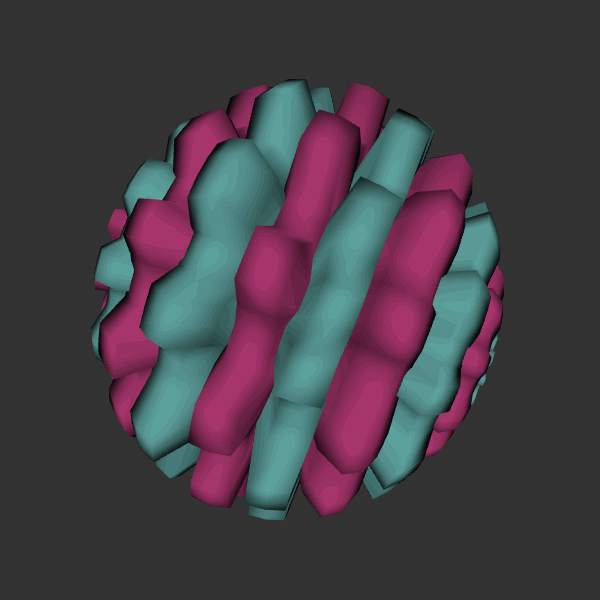
Background: dark